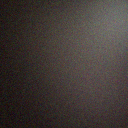
Screen state: off